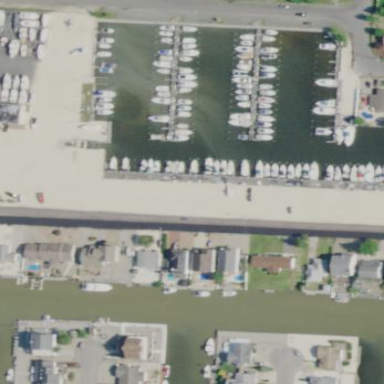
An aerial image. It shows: Boatyard along the waterway.